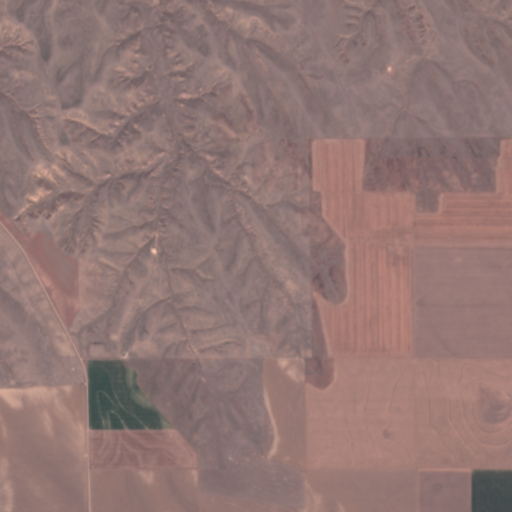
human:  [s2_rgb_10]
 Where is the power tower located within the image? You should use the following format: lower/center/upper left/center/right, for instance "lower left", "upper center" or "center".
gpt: There is no power tower in the image.